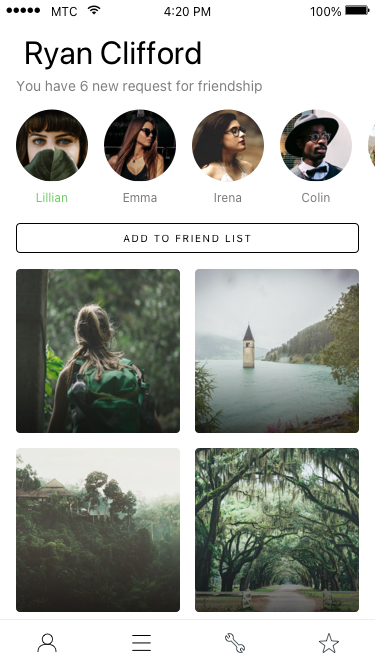
Text in this UI design:
You have 6 new request for friendship
Ryan Clifford